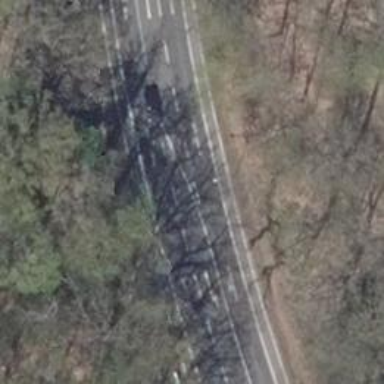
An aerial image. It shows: Asphalt road with primary highway designation and exclusive lanes for cycling on both sides.